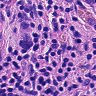
Metastatic tissue present: yes